七年级 · 计数
如图, 是根据某市 2010 年至 2014年工业生产总值绘制的折线统计图, 观察统计图获得以下信息,其中信息判断错误的是 $(\quad)$

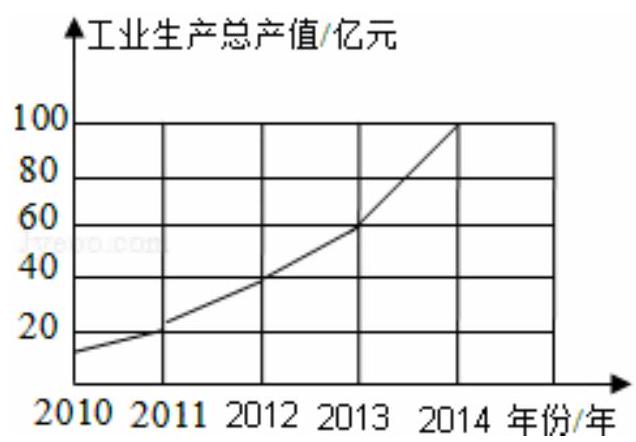
A. 2010 年至 2014 年间工业生产总值逐年增加
B. 2014 年的工业生产总值比前一年增加了 40 亿元
C. 2012 年与 2013 年每一年与前一年比，其增长额相同

D. 从 2011 年至 2014 年，每一年与前一年比，2014年的增长率最大


答案: D
解析:  $A .2010$ 年至 2014 年间工业生产总值逐年增加, 正确, 不符合题意;

B. 2014 年的工业生产总值比前一年增加了 40 亿元, 正确, 不符合题意;

C. 2012 年与 2013 年每一年与前一年比, 其增长额相同, 正确, 不符合题意;

D.从 2011 年至 2014 年, 每一年与前一年比, 2012 年的增长率最大, 错误, 故 $D$ 符合题意;

故选: $D$.